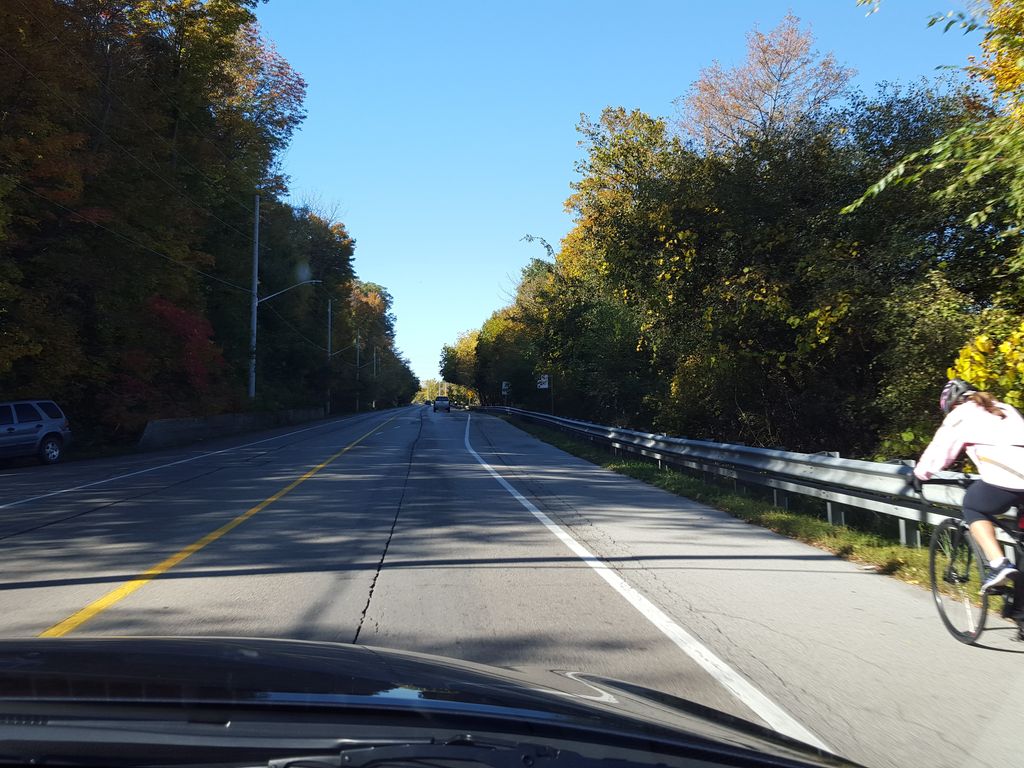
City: hamilton